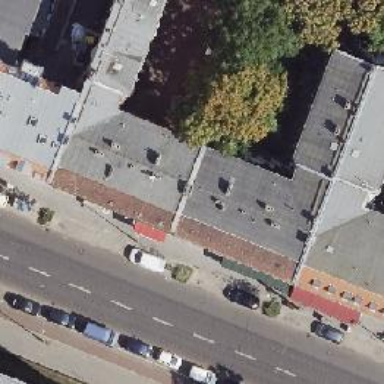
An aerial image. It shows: Convenience shop.